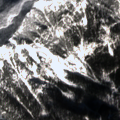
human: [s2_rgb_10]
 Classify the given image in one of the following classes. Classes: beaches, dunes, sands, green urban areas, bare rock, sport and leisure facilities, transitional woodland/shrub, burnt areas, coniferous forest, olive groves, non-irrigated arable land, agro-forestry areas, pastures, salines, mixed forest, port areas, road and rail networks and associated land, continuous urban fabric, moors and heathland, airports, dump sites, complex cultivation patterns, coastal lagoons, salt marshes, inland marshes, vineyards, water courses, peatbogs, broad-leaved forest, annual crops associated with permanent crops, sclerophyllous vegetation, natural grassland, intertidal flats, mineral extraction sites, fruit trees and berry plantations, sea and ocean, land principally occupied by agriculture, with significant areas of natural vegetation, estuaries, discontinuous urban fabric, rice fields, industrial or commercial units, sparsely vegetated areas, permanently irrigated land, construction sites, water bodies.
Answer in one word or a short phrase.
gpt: coniferous forest, mixed forest, moors and heathland, bare rock